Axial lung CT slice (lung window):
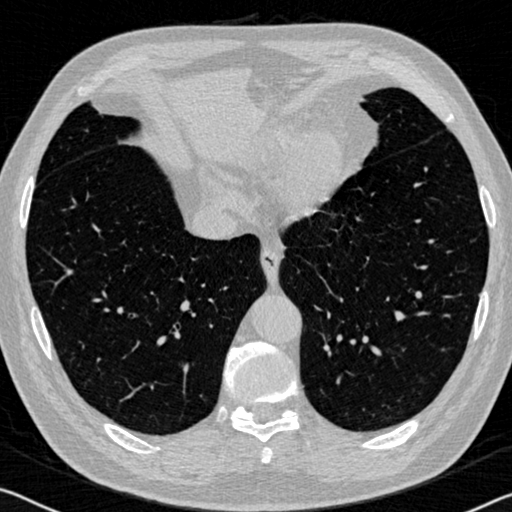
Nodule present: no